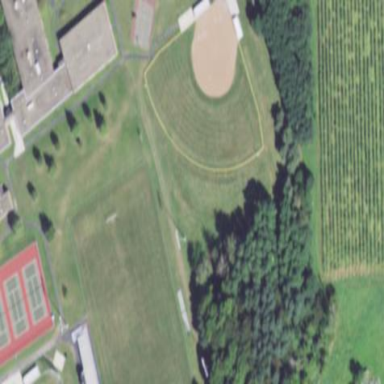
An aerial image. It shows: Baseball pitch for leisure land activities.